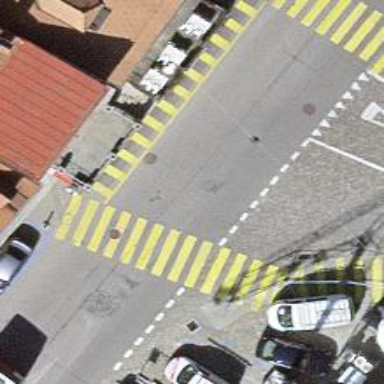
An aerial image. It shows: Zebra crossing on the road.